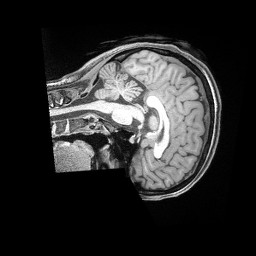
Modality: T1w
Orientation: sagittal
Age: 32
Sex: female
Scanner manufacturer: siemens
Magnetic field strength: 3 T
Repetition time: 2 s
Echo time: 0.00211 s